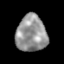
Tissue: lung
Cell type: Others
Senescence score: 0.2197
Nuclear area (px): 1090
Mean DAPI intensity: 149.145